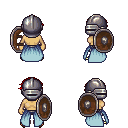
a pixel art fantasy rpg character, female body template, human, tanned skin, overskirt, metal pants, red short bangs hairstyle, metal helm, gold boots, shield, four views (front, back, left, right), 2x2 character sprite sheet, small pixel art, hard edges, no anti-aliasing